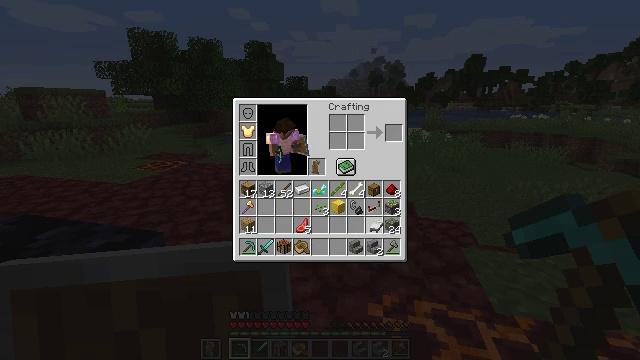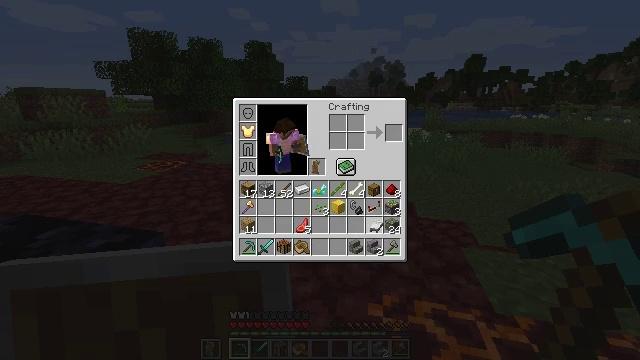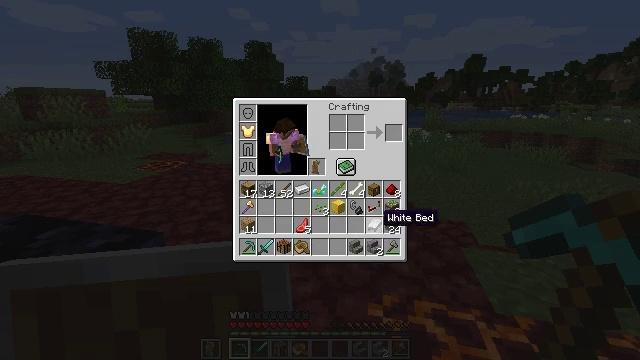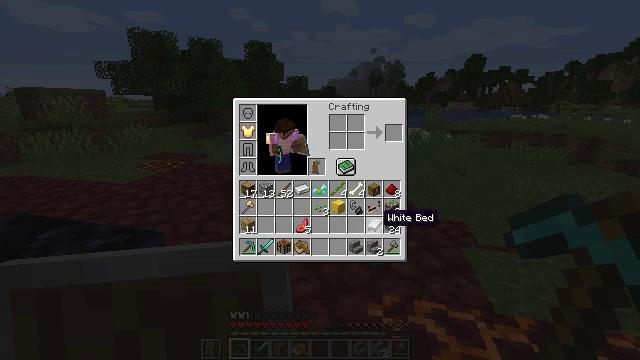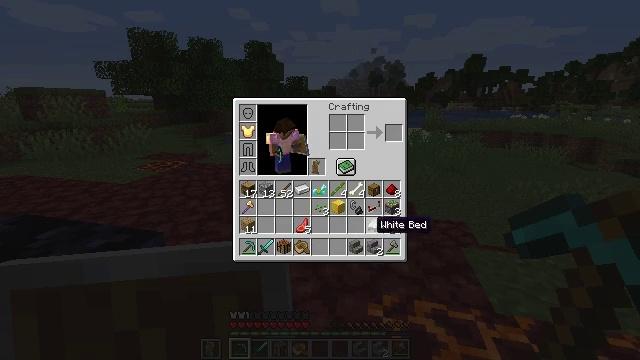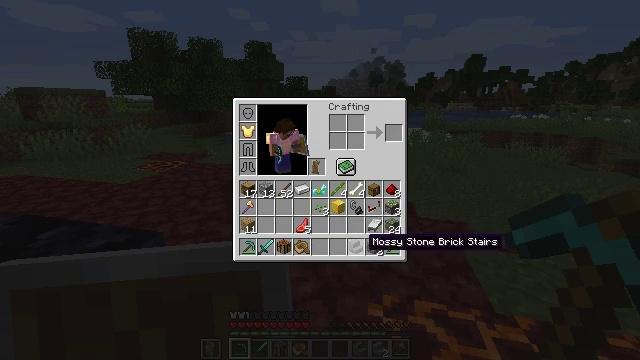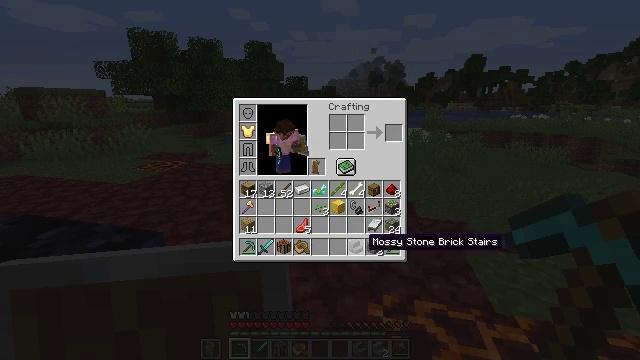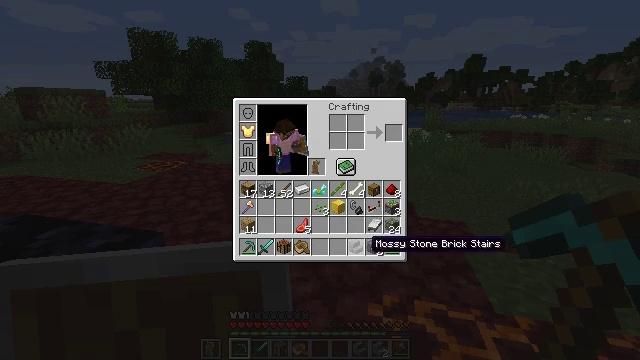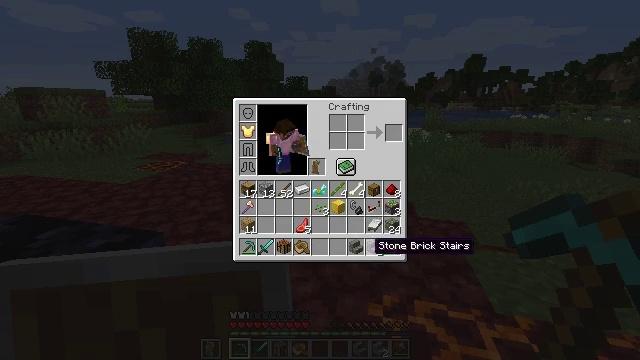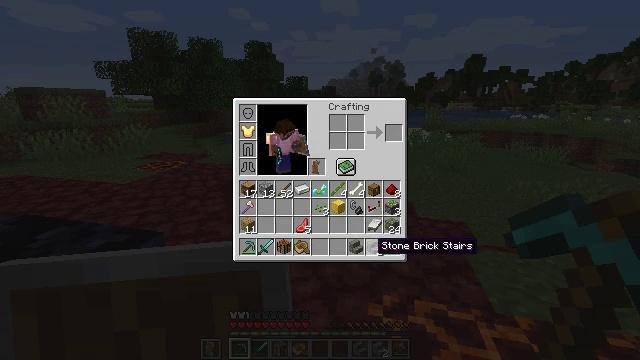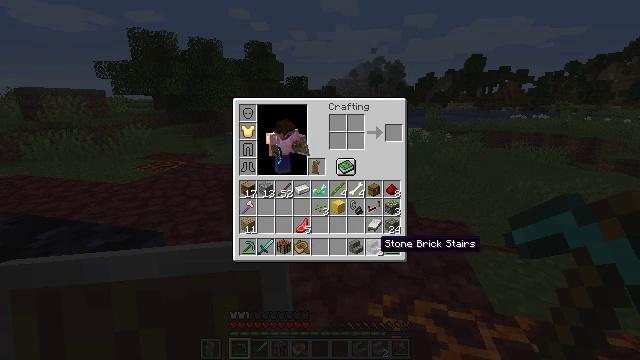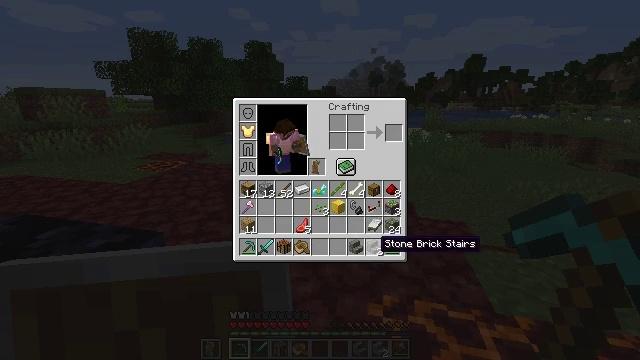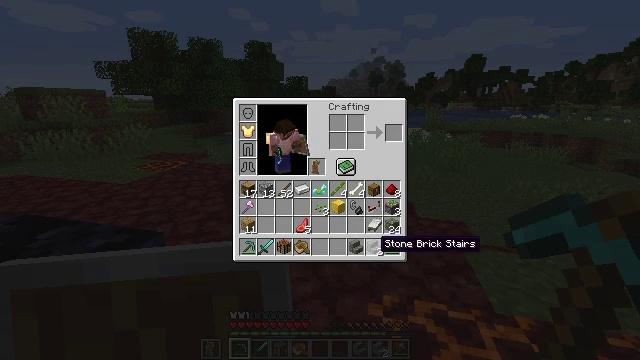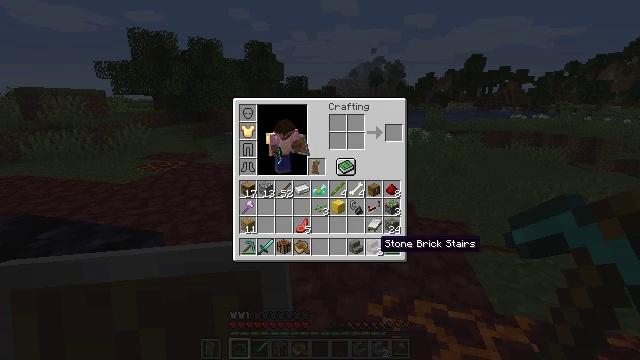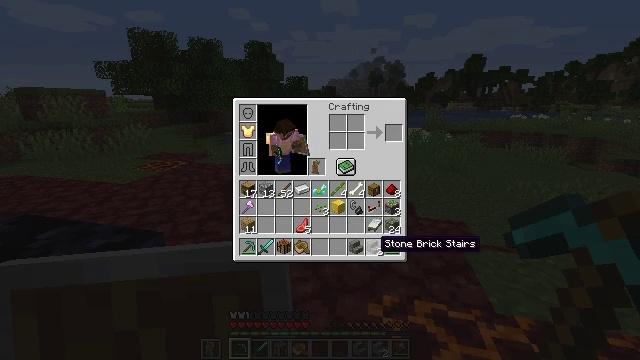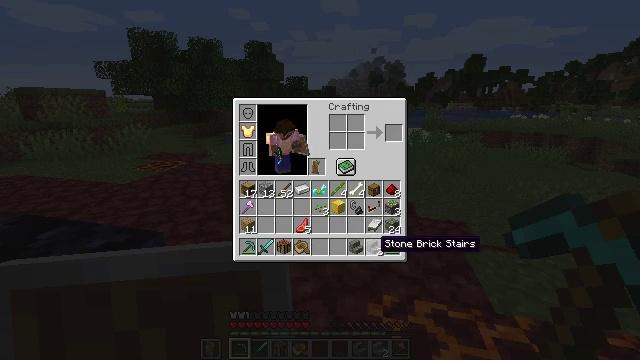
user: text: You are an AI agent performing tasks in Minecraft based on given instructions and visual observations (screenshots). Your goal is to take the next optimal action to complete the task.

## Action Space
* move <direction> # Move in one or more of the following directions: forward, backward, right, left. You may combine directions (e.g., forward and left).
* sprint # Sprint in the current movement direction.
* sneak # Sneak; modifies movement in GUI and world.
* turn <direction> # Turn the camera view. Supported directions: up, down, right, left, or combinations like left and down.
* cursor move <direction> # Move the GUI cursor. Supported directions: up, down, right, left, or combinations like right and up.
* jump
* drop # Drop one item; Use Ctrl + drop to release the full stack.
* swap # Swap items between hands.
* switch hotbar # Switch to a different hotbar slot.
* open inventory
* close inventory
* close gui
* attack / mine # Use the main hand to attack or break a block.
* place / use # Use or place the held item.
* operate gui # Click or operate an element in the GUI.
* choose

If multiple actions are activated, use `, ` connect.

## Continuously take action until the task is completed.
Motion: motion action
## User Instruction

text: Drop stone brick stairs.
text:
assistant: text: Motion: operate gui
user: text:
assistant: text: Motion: no_op
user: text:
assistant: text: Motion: no_op
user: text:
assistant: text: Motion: cursor move left
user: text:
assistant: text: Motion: cursor move left and down
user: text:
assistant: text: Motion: sprint
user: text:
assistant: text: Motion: sprint
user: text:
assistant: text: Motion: sprint
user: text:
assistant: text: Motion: sprint
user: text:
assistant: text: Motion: sprint
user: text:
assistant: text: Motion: sprint
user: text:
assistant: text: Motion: sprint
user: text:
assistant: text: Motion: sprint
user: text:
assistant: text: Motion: sprint
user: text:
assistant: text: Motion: sprint
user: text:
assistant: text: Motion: sprint, drop
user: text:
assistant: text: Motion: sprint, drop
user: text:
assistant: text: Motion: sprint, cursor move left, drop
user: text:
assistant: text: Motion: sprint
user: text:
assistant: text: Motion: sprint
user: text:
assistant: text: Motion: sprint